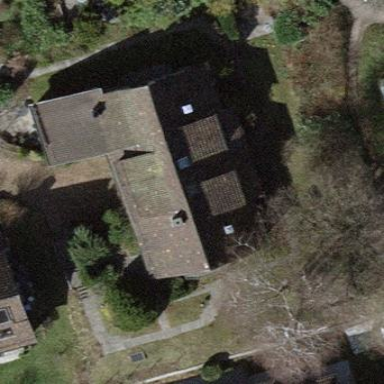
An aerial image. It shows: Building with pitched roof.